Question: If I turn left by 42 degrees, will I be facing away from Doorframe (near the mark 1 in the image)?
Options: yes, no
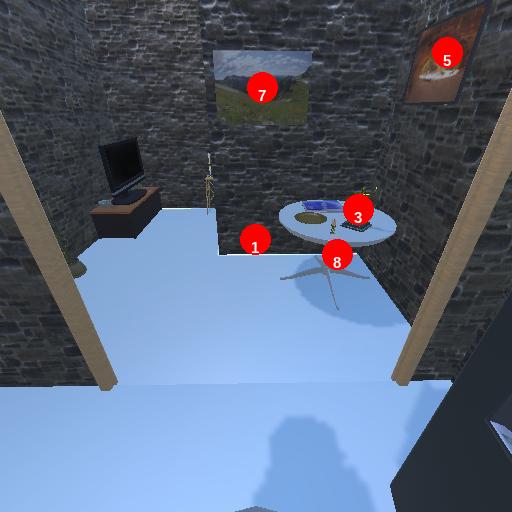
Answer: yes